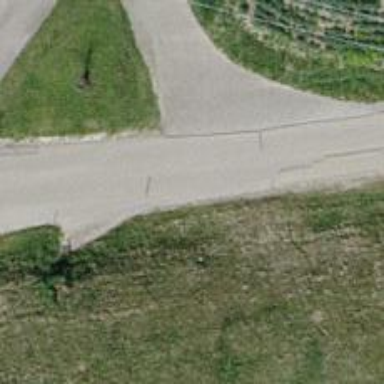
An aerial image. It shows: Service road with concrete surface. The tracktype is grade1.